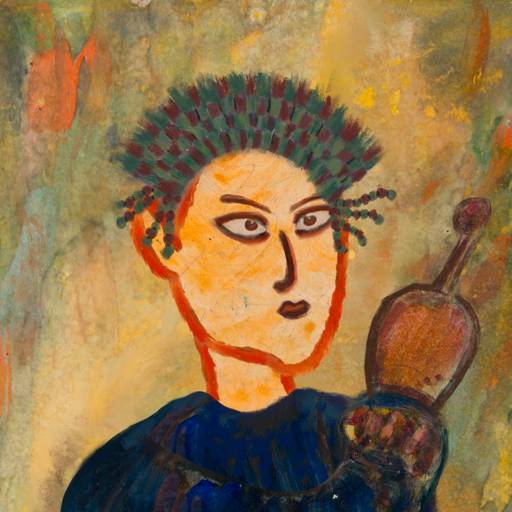
Background: Comrade, Head And Neck Side: Experience, Face Side: Roy_Bahadur, Bust: Pipe, Hair Side: Blank, Head Accessory: After_Raid_Crown, Second Necklace: Blank, Necklace: Blank, Baby: Blank